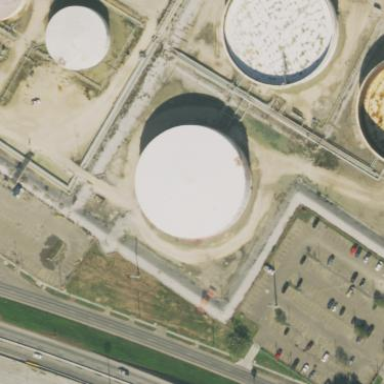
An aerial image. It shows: Storage tank created as man-made structure.